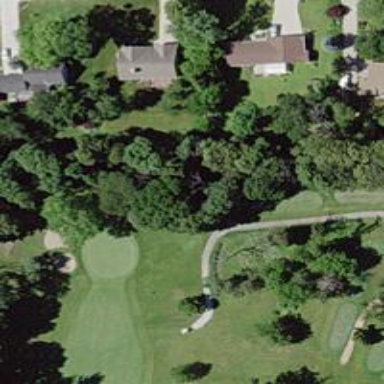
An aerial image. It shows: Service road designated as golf cart path.